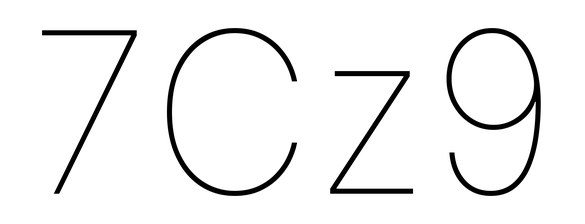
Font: Inter_Thin